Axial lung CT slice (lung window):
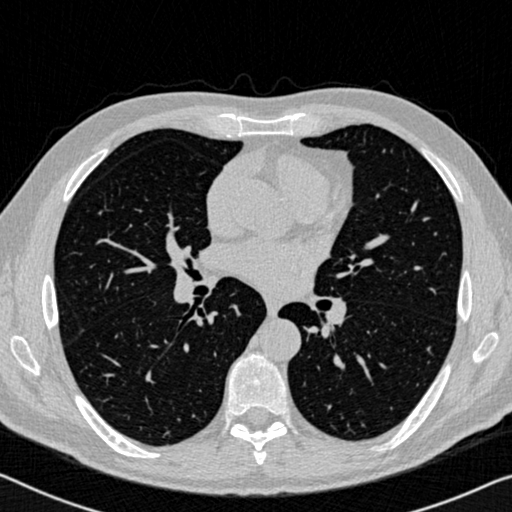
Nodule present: no